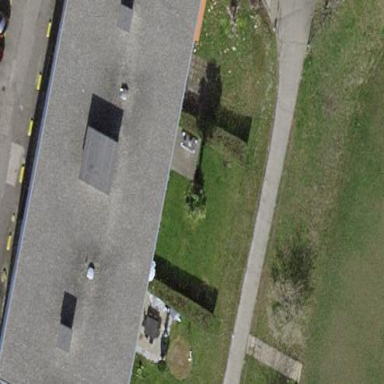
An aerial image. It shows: Apartment building with flat roof.